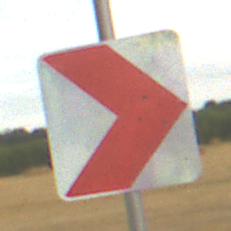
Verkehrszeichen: RichtungstafelnInKurvenKleinLinks
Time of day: SunriseSunset
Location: Outdoor (RoadRail)
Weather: PartlyCloudy
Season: NotSpecified
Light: Natural